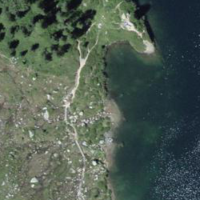
EUNIS habitat code: 31
Species observed at this site:
Parnassia palustris
Saxifraga aizoides
Geum rivale